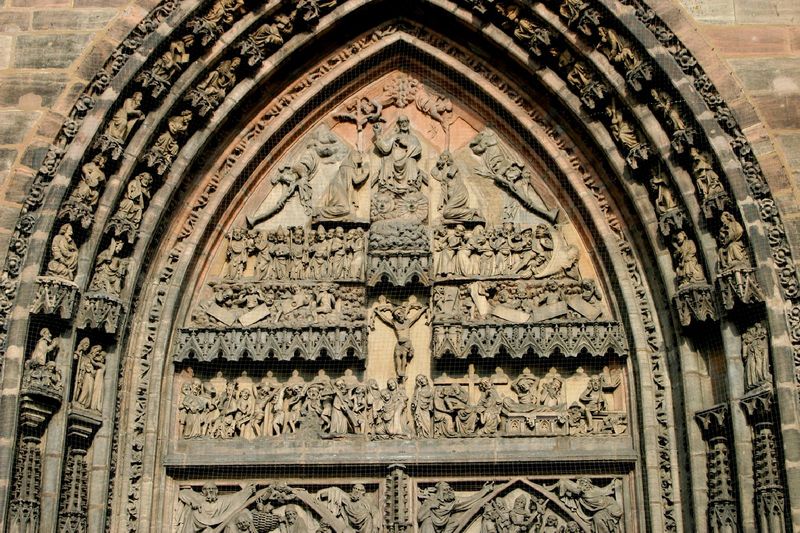
Titel: Westportal von St. Lorenz in Nürnberg
Standort: Nürnberg, St. Lorenz (EU - D - B)
Schlagwörter: tische, wand, architektur, stein, kirche, personen, engel, relief, bogen, figuren, korb, truhe, kathedrale, portal, spitzbogen, jesus, kruzifix, sakralbau, tour